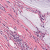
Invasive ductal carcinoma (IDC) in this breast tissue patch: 1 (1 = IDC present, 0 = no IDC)